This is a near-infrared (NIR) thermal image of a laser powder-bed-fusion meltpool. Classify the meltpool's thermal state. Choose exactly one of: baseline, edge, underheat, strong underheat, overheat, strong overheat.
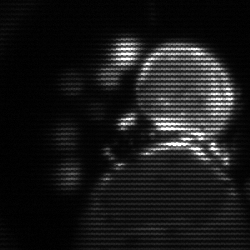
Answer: edge